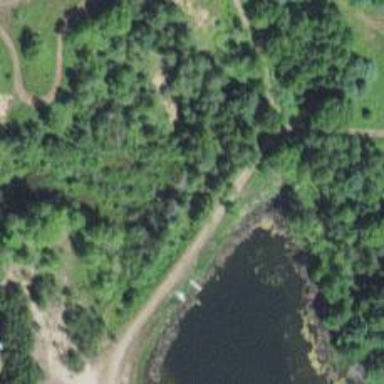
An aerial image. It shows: Culvert tunnel.